RGB frame:
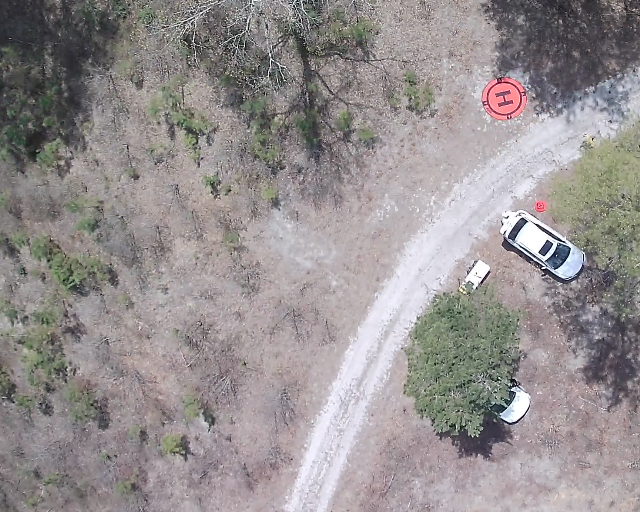
Thermal frame:
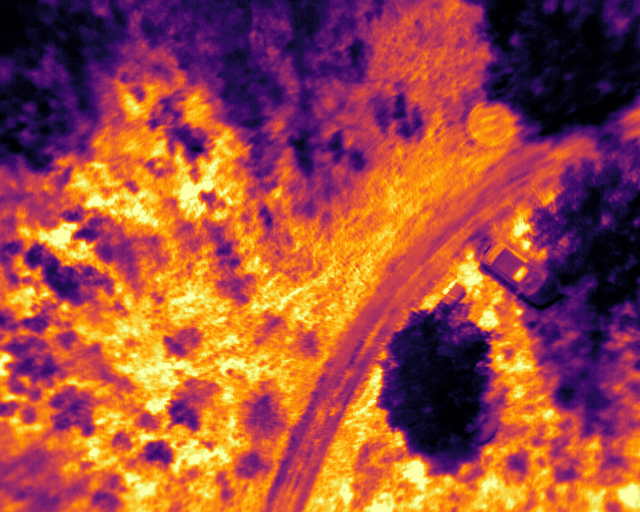
Captured: 2026-02-26 02:33:06
Pixels at or above 80 °C: 0 (fraction of frame: 0)